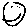
Label: smiley face